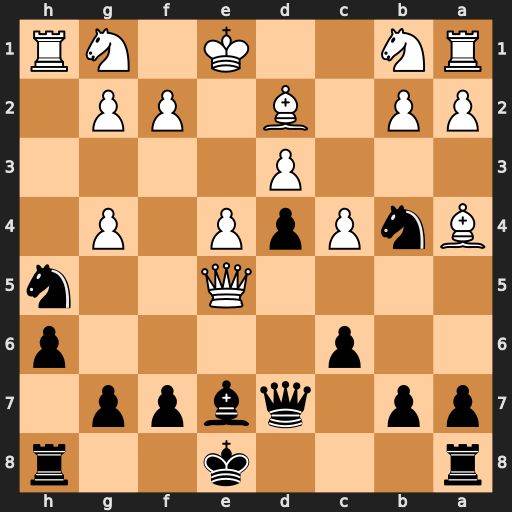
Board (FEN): r3k2r/pp1qbpp1/2p4p/4Q2n/BnPpP1P1/3P4/PP1B1PP1/RN2K1NR
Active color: b
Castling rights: KQkq
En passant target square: -
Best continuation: Nxd3+ Kf1 Nxe5